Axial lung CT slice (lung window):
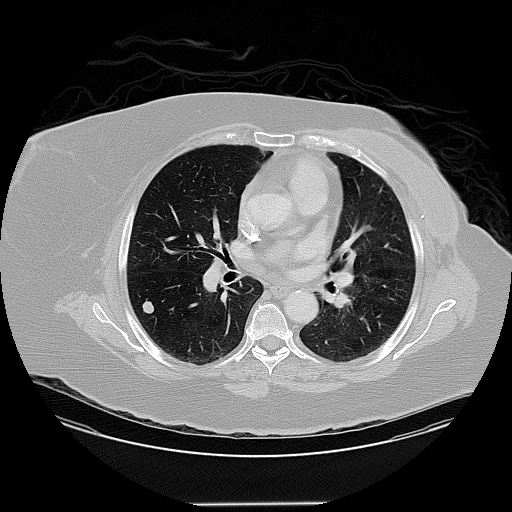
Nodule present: yes
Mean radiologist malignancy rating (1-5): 3.25